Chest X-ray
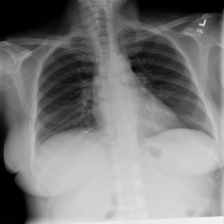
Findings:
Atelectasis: negative
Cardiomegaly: negative
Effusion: negative
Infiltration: positive
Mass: negative
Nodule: negative
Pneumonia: negative
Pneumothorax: negative
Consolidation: negative
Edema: negative
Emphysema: negative
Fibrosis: negative
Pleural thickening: negative
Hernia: negative